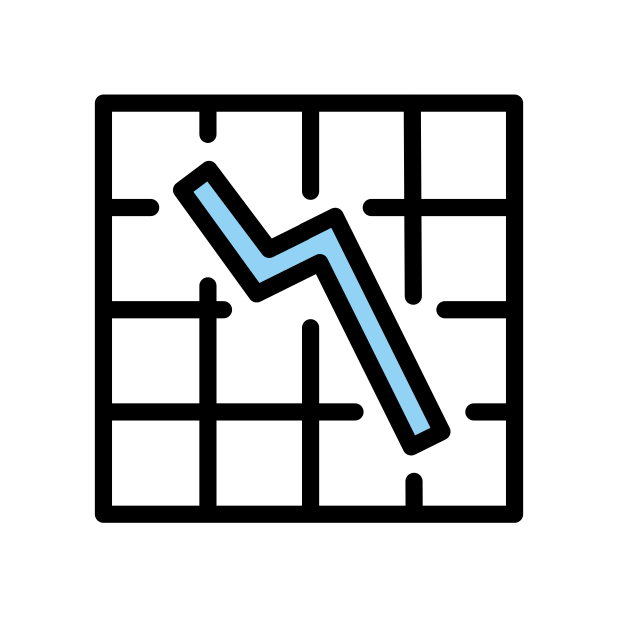
chart decreasing